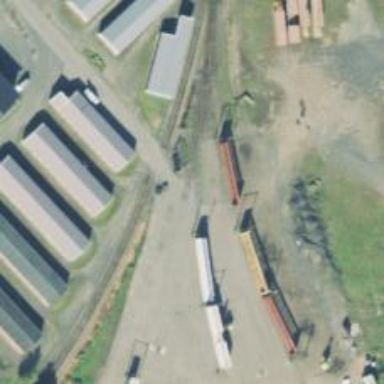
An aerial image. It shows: Railway spur service.